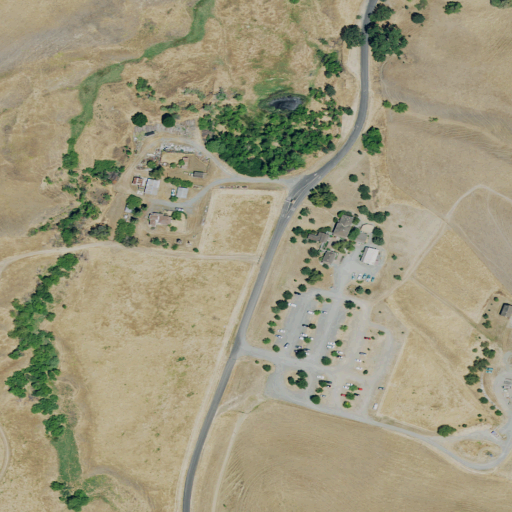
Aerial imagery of plain(s) in California named Sidney Flat containing grassland, shrub, open development, and low intensity development